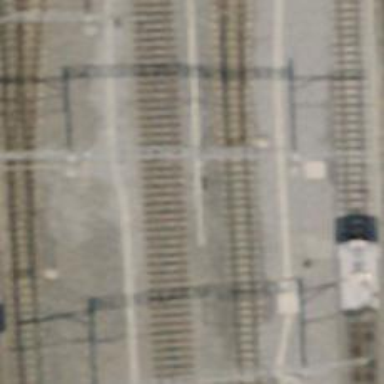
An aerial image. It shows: Narrow-gauge railway with single track. The railway is electrified with contact line.